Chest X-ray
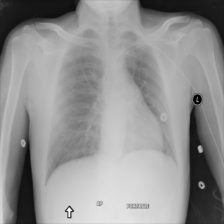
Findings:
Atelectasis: negative
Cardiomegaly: negative
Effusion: negative
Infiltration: negative
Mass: negative
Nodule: negative
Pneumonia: negative
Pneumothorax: negative
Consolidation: negative
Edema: negative
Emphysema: negative
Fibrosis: negative
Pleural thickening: negative
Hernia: negative